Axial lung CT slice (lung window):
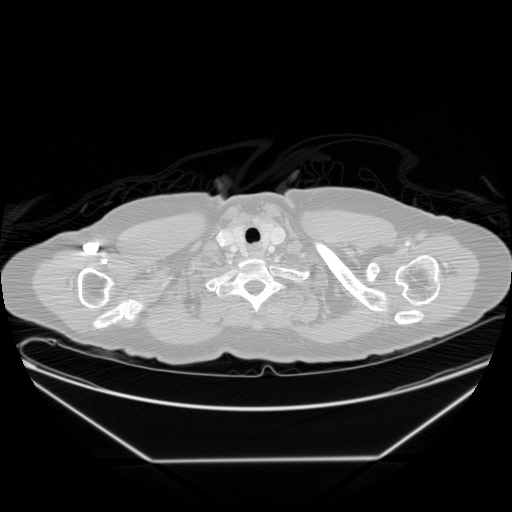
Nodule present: no